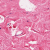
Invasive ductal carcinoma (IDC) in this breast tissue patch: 0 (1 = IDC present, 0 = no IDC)